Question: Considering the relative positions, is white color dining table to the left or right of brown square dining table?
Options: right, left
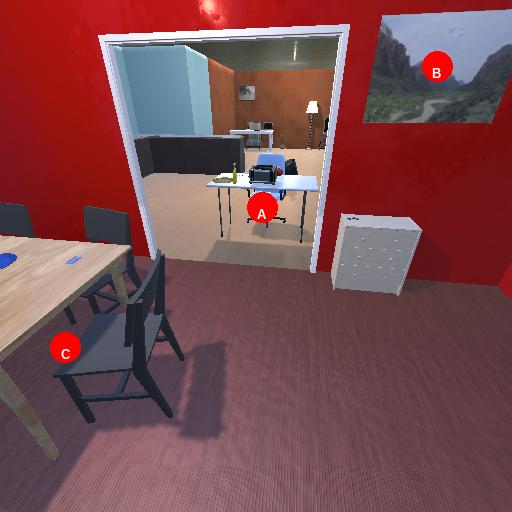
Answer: right